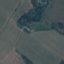
Land use / land cover: Pasture